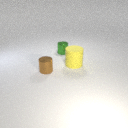
large yellow rubber cylinder to the right of small green metal cylinder